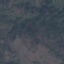
Land use / land cover: HerbaceousVegetation